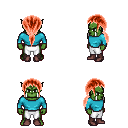
a pixel art fantasy rpg character, male body template, orc, green skin, teal long-sleeve shirt, white pants, red ponytail hairstyle, maroon shoes, four views (front, back, left, right), 2x2 character sprite sheet, small pixel art, hard edges, no anti-aliasing